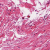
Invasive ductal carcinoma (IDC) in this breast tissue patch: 0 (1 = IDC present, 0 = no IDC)